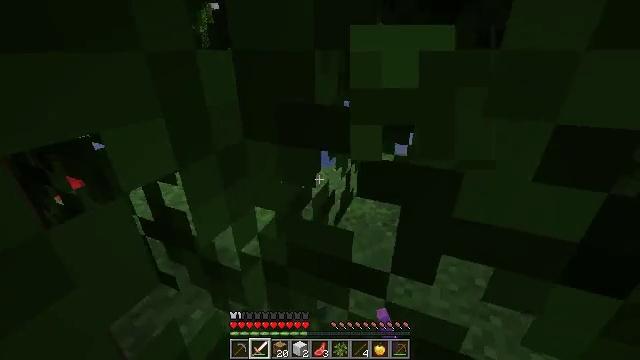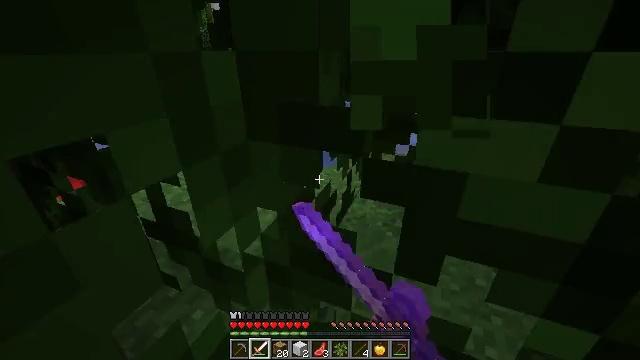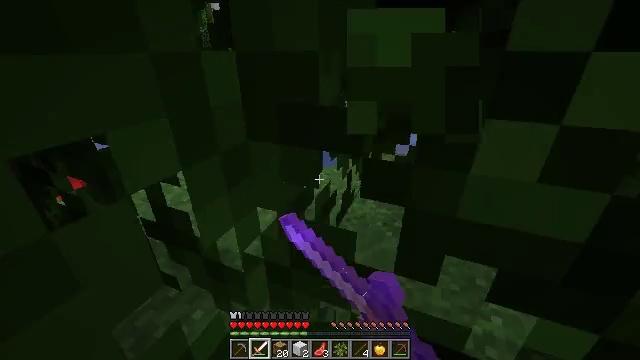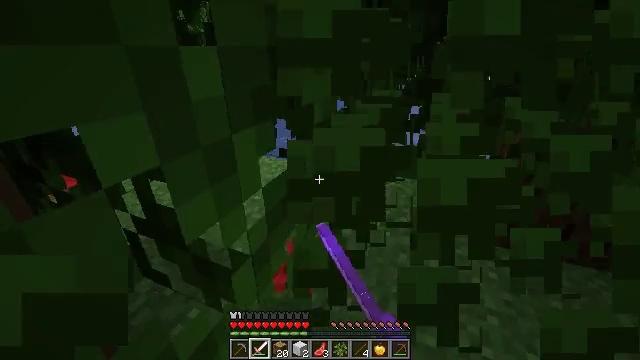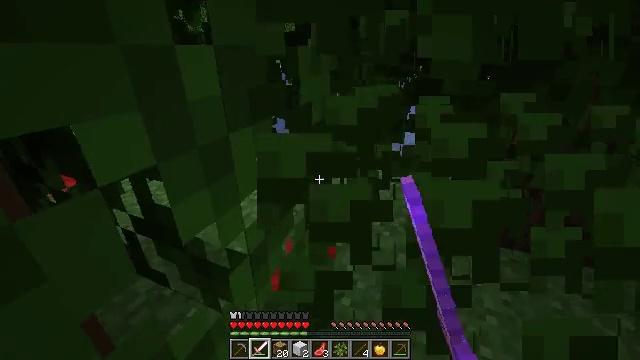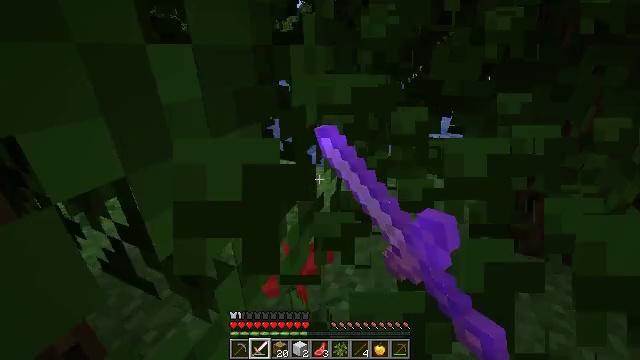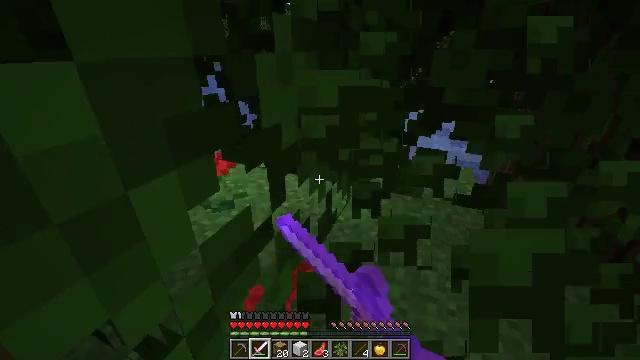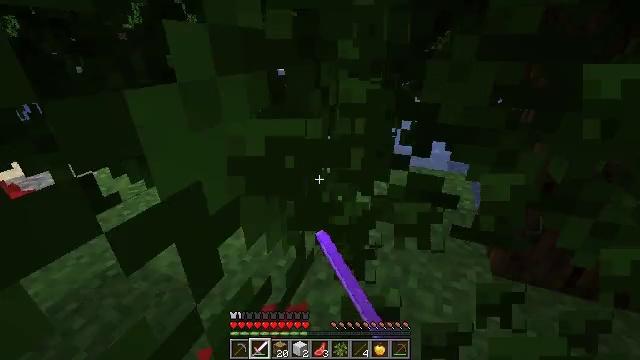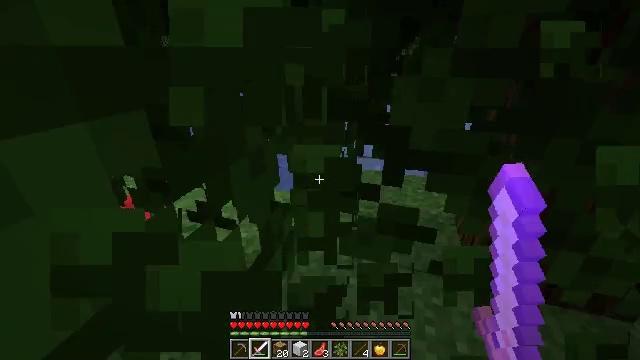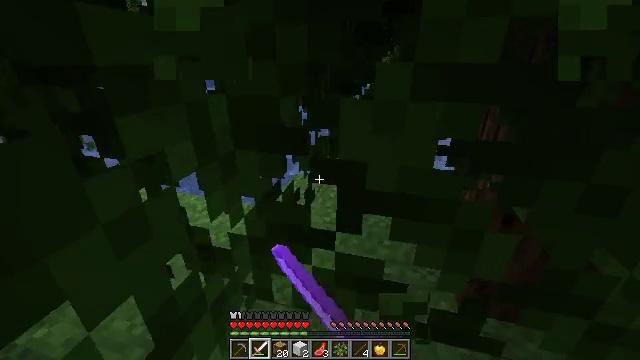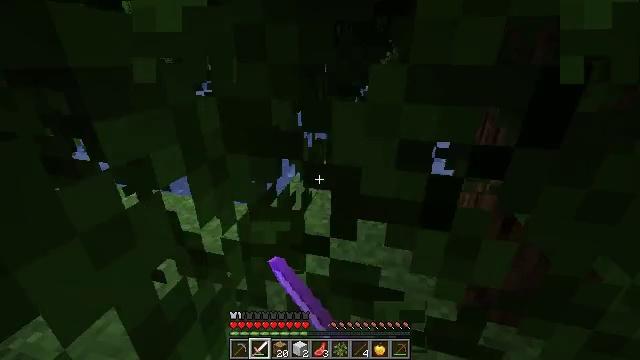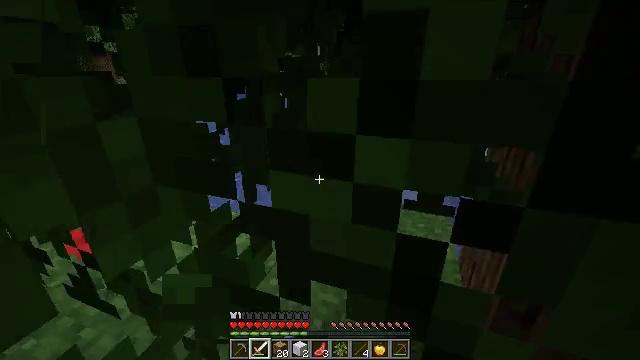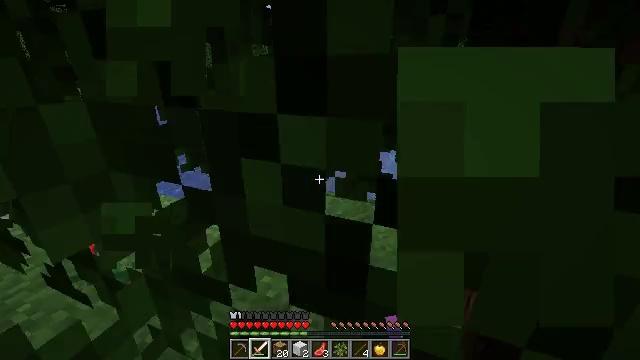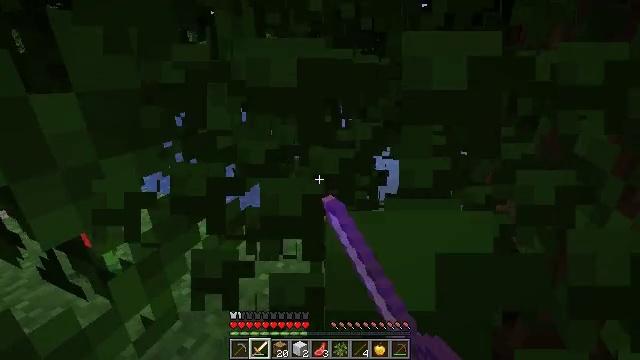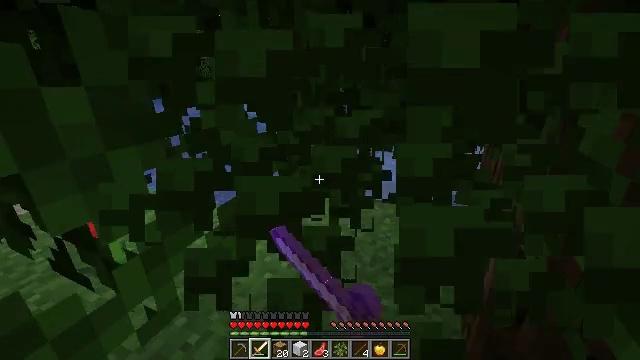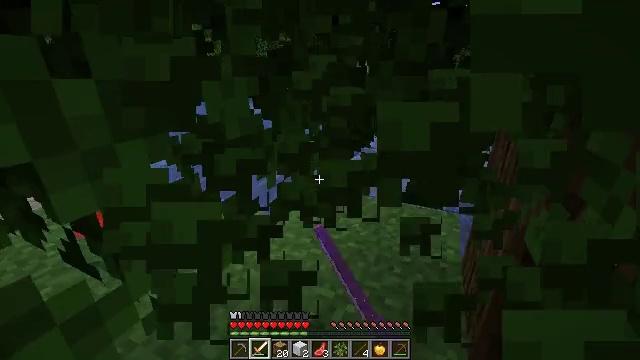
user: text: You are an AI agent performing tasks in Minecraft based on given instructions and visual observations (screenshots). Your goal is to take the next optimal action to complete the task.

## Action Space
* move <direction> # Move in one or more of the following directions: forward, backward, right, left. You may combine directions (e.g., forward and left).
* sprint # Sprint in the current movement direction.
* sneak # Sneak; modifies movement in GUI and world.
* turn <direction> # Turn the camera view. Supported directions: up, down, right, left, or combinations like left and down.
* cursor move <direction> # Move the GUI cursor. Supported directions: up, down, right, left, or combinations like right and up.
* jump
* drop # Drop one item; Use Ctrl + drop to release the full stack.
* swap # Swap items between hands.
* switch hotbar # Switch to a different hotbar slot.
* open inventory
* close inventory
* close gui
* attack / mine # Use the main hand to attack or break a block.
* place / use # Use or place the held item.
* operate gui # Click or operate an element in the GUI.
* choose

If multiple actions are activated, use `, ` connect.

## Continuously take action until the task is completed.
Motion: motion action
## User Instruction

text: Remove oak leaves from branches.
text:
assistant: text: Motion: move forward, attack / mine
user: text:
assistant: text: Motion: attack / mine
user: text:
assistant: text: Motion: attack / mine
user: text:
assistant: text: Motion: attack / mine
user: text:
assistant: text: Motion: move forward, attack / mine
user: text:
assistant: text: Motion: move forward, attack / mine
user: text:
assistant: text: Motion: move forward, attack / mine
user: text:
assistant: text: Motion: move forward, turn right, attack / mine
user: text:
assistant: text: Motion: move forward and move right, turn right and up, attack / mine
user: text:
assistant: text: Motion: move forward and move right, attack / mine
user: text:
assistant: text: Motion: move forward and move right, turn left and up, attack / mine
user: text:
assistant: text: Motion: turn left, attack / mine
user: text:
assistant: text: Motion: attack / mine
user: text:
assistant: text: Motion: turn left, attack / mine
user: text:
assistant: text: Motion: turn left, attack / mine
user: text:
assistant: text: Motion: attack / mine
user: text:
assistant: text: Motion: move forward, attack / mine
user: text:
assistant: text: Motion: move forward, turn left, attack / mine
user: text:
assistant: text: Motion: move forward, turn left and down, attack / mine
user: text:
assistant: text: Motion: move forward, turn left, attack / mine
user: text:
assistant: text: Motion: move forward and move right, turn left, attack / mine
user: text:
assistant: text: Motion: move forward and move right, turn left, attack / mine
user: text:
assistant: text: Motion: move forward and move right, turn left and down, attack / mine
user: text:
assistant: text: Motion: move forward and move right, turn left and down, attack / mine
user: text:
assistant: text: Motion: move right, turn left, attack / mine
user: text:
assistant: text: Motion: turn left, attack / mine
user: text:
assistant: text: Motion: move forward, turn left, attack / mine
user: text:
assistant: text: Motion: move forward, attack / mine
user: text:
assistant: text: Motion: move forward, attack / mine
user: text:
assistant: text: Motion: move forward, attack / mine